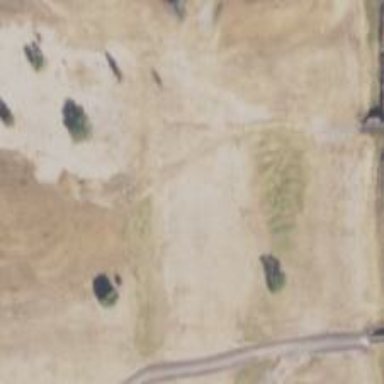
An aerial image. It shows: Path designated for golf carts.